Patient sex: M
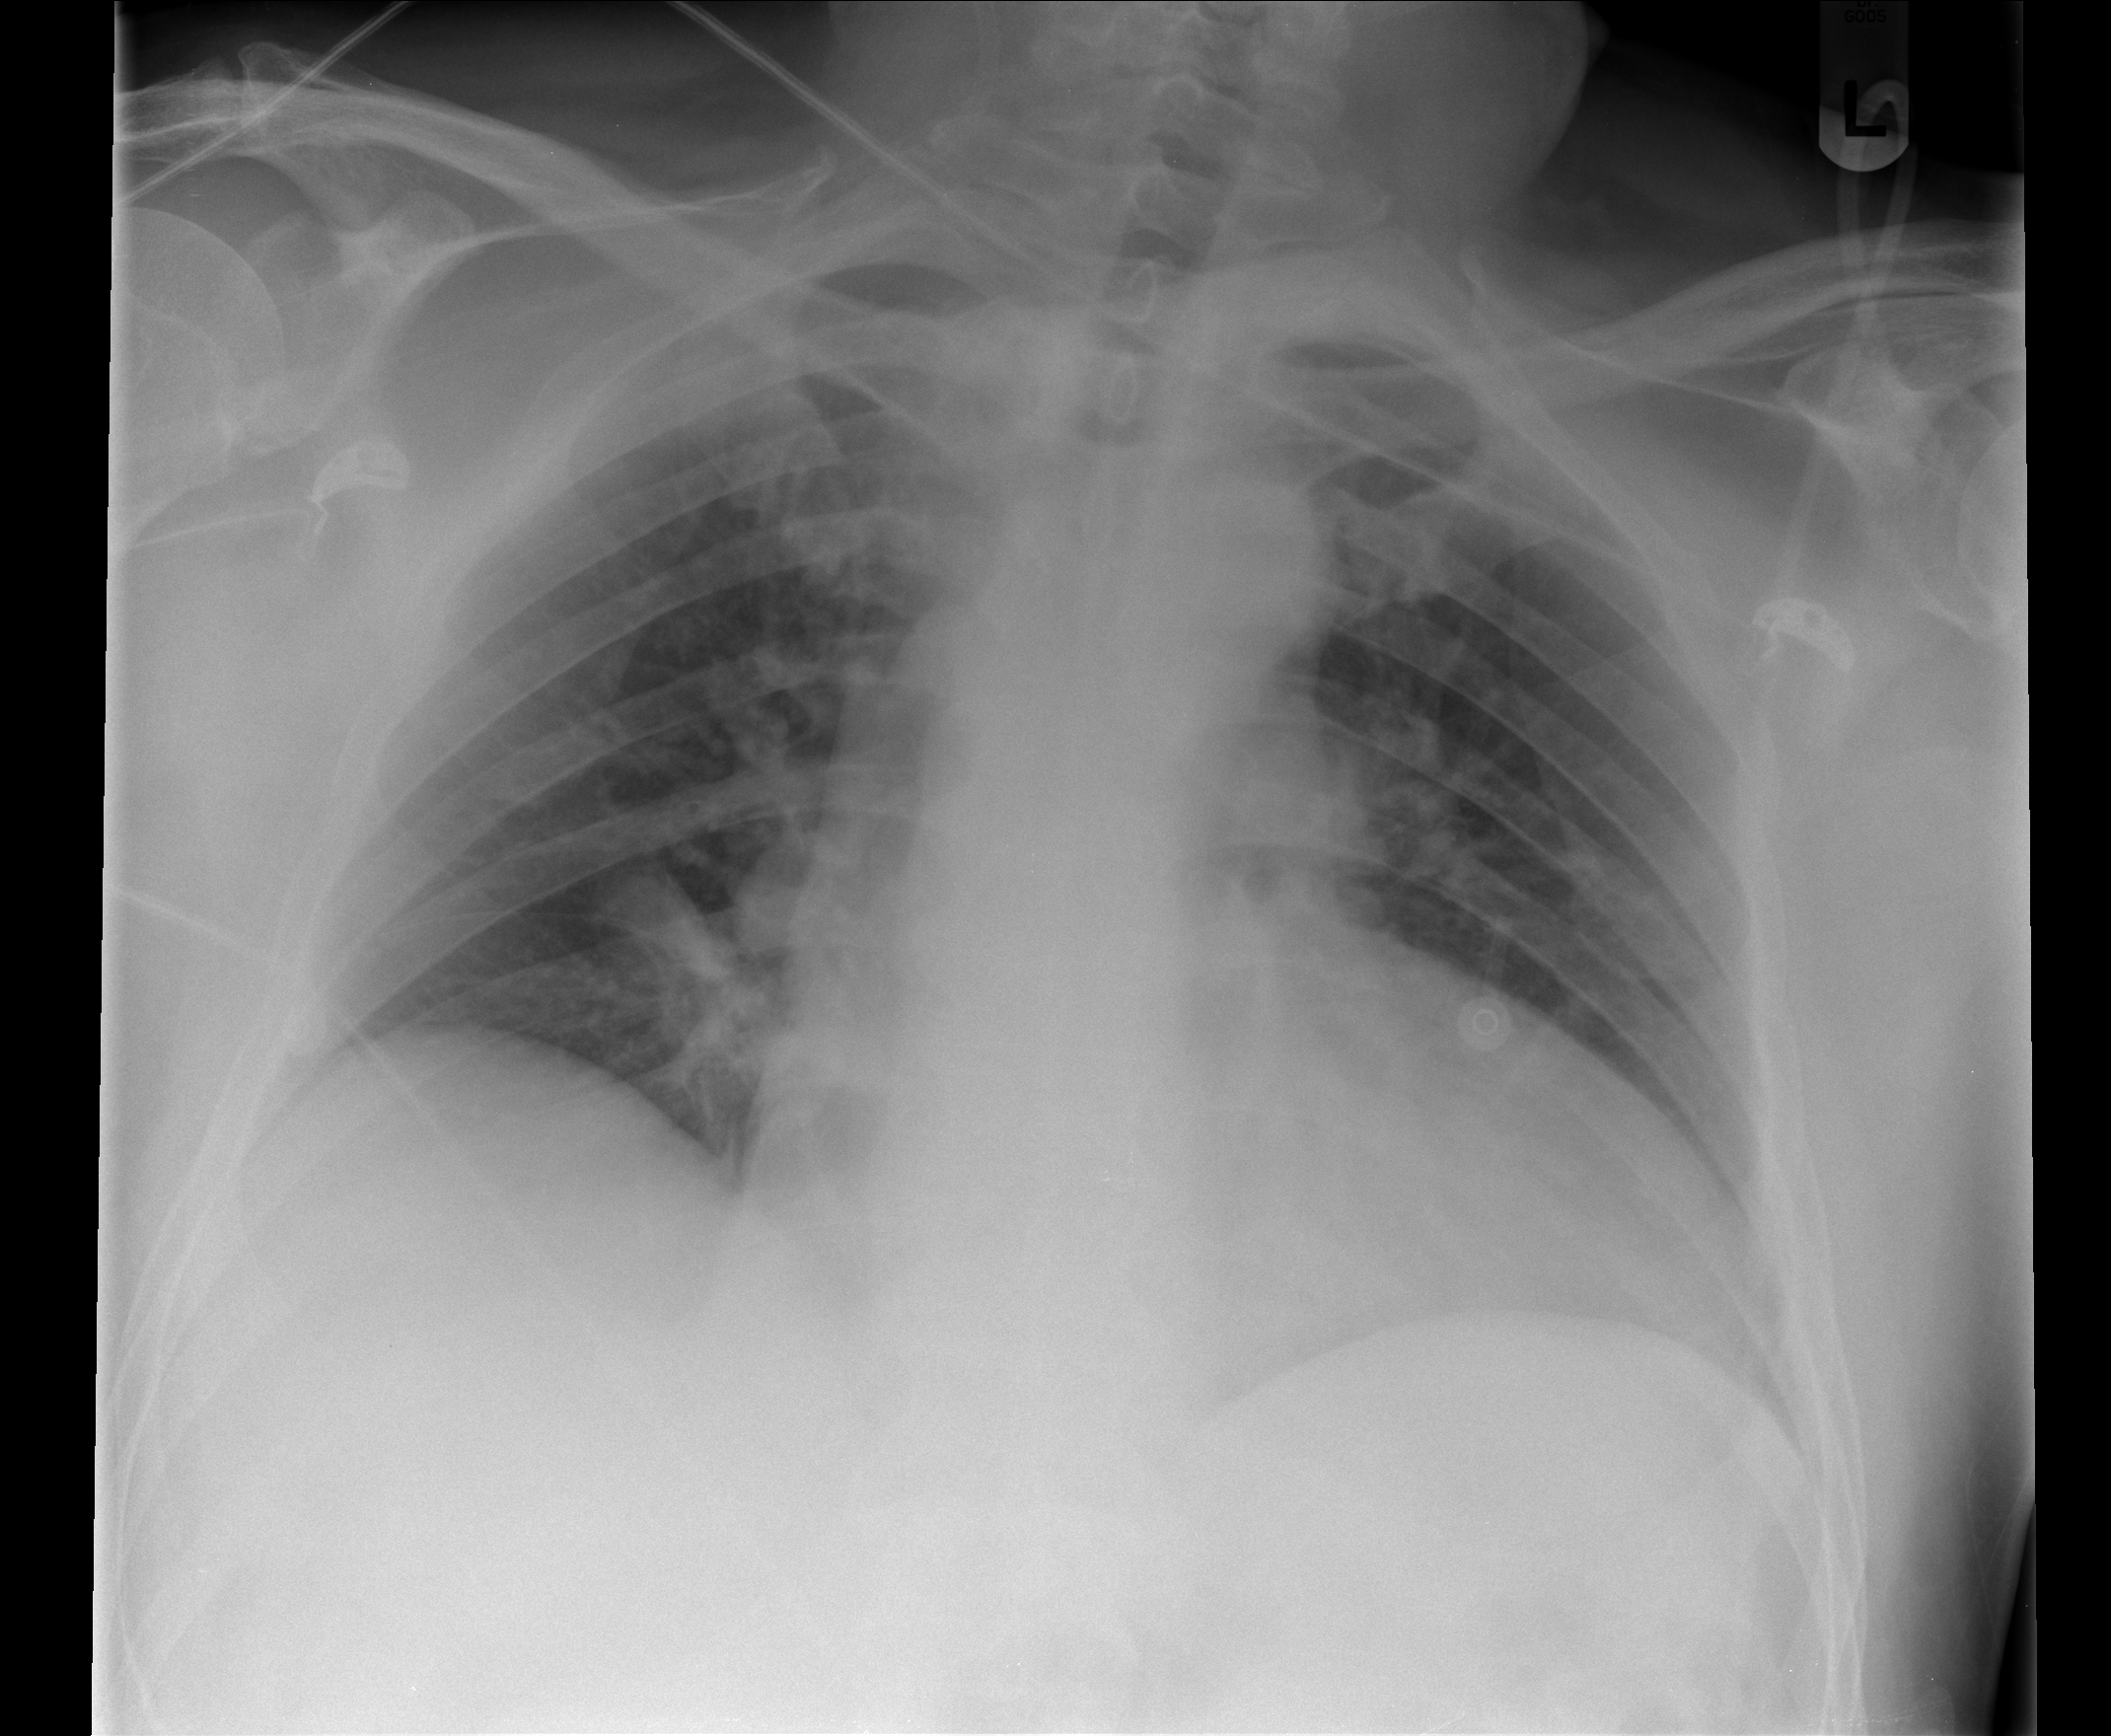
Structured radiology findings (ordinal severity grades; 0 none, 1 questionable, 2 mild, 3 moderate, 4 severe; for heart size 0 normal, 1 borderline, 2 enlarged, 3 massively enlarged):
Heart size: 3
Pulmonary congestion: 2
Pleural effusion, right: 0
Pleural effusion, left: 0
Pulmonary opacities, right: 0
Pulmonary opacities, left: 0
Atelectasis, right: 2
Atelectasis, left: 0